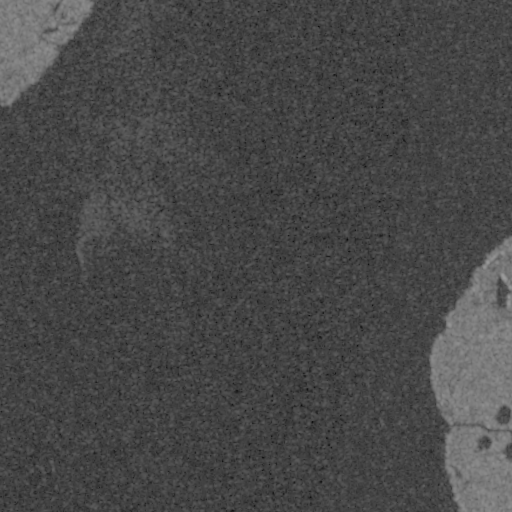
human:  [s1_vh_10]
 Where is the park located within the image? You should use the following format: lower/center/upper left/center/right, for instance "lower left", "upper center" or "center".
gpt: The park is located in the lower right of the image.
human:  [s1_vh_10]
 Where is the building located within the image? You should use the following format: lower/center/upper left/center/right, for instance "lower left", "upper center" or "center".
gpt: The building is located in the lower right of the image.
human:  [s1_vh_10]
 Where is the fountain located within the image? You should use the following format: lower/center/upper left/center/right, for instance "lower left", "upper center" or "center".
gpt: The fountain is located in the center right of the image.
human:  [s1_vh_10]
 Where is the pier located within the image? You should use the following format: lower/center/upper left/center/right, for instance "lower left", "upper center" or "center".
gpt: The pier is located in the lower right of the image.
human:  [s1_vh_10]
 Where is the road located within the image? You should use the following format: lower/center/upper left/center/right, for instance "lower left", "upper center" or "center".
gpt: The road is located in the lower right of the image.
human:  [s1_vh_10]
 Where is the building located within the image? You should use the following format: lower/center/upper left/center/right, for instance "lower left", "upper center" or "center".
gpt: The building is located in the lower right of the image.
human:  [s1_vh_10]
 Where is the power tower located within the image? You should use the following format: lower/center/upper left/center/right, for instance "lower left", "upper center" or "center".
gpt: There is no power tower in the image.

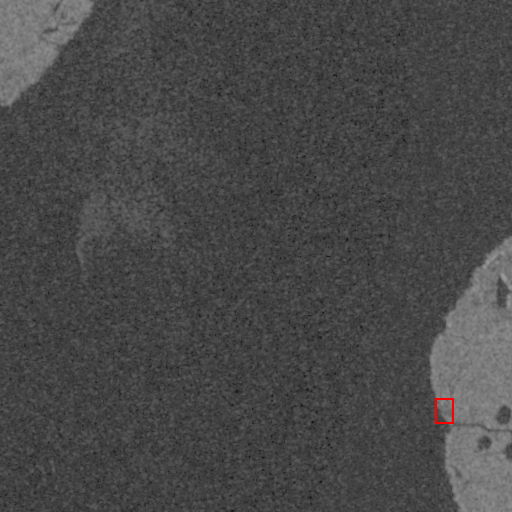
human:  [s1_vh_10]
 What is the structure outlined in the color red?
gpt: The structure outlined in red is a park.
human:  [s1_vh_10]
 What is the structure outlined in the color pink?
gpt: There is no pink outline.